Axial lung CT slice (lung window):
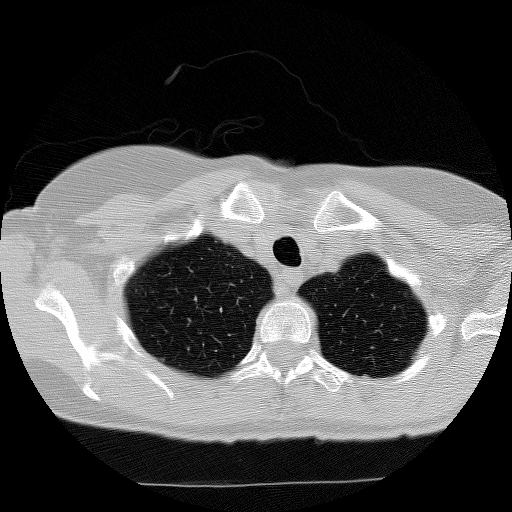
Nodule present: no